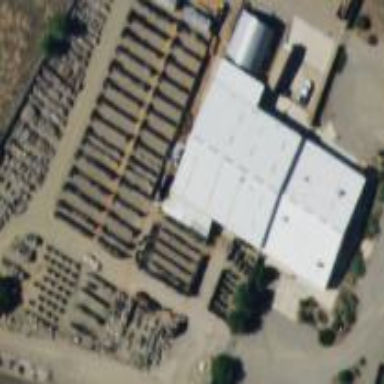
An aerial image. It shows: Scrap yard located in industrial area.